Question: Can you please let me know how I can remove the gap/space between dt and dd in bootstrap Horizontal description?
As you can see from following image there is a big space between dt and dd(highlighted in yellow)

I tried to set the dt cell value by using
'''
.dl-horizontal dt {
width:100px;
}
.dl-horizontal dd {
width:100px;
}
'''
but the property just changed the text size! and the cell remained at the same size and position.
Thanks
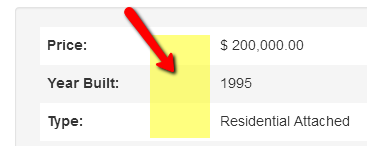
Answer: This should do the trick:
'''
.dl-horizontal dd {
margin-left: 120px;
}
'''